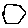
Label: hexagon